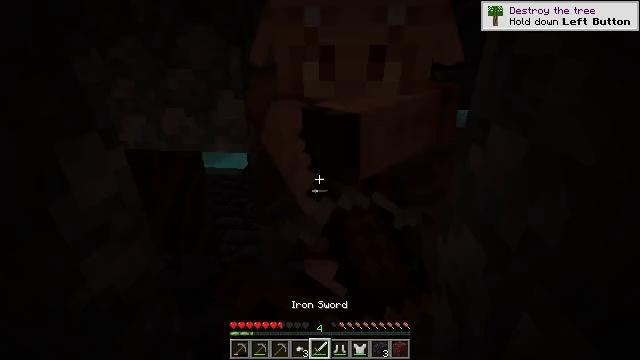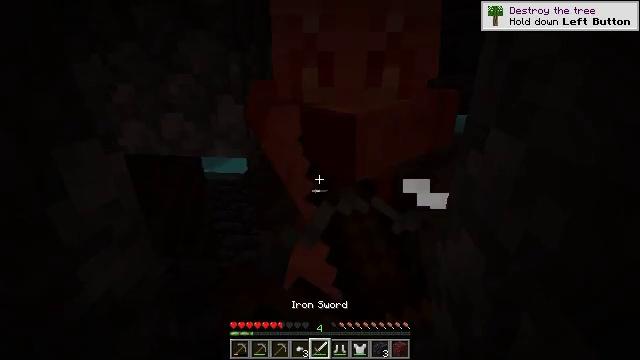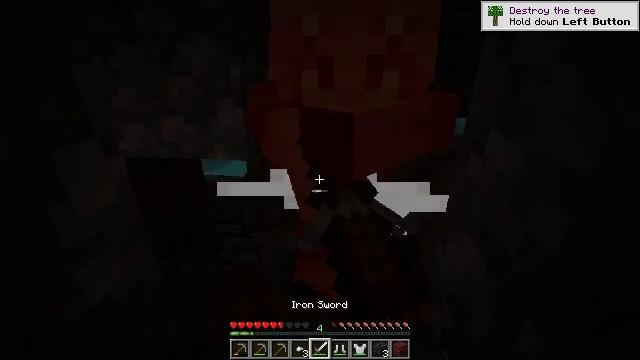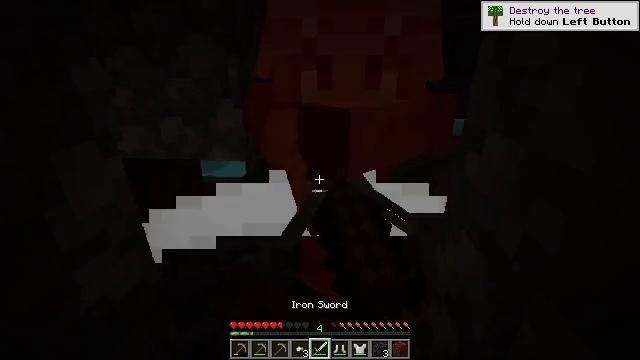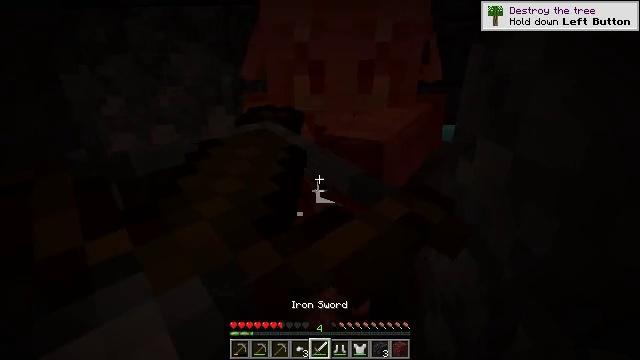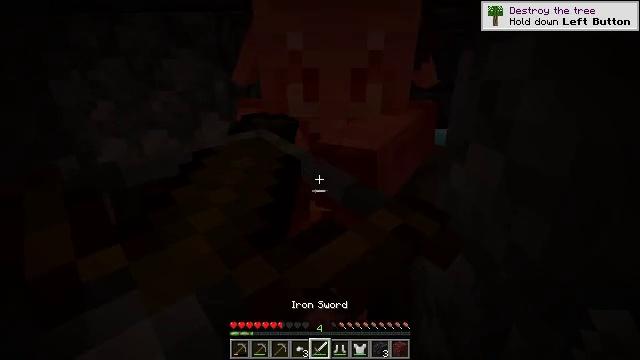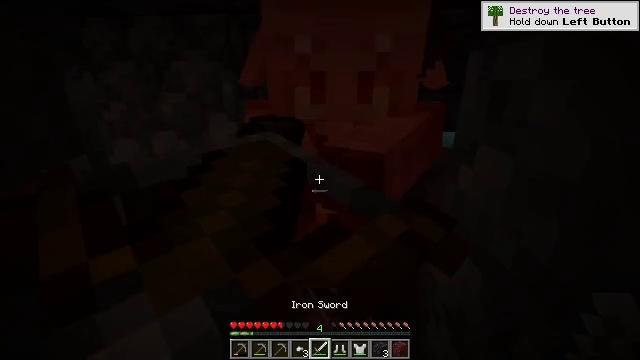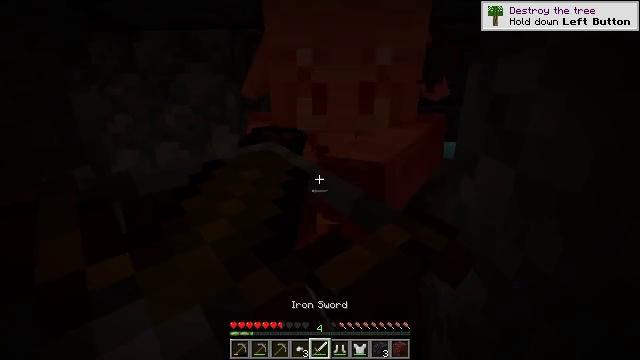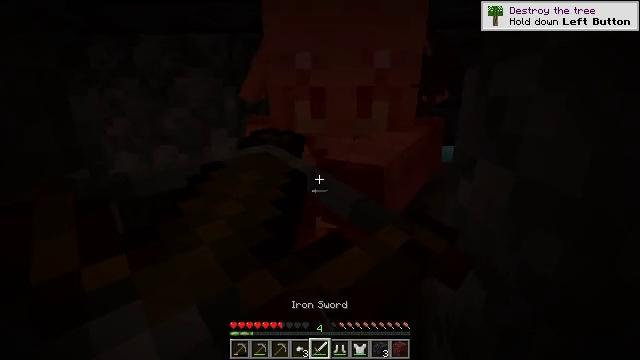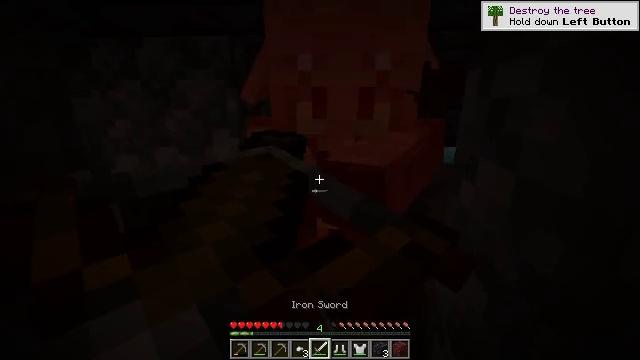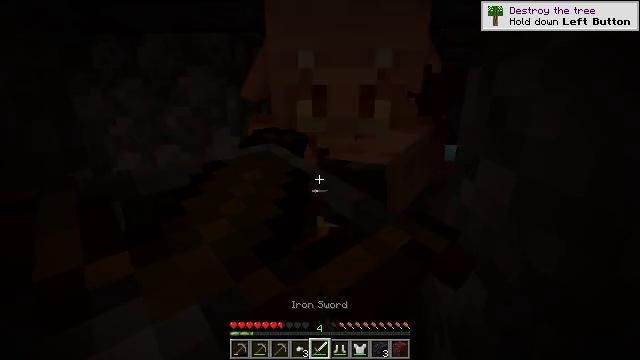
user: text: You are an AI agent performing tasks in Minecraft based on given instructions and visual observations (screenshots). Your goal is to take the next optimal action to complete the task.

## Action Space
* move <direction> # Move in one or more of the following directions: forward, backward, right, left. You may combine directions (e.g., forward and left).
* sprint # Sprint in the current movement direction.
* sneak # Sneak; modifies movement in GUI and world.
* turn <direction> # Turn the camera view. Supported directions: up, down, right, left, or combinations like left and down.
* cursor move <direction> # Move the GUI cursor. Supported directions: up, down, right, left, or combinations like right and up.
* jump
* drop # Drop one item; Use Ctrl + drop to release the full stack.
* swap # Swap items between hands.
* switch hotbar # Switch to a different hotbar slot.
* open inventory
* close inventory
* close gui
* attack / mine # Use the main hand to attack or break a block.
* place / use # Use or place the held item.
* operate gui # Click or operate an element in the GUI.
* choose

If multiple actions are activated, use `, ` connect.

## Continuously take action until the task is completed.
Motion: motion action
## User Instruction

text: Combat the piglin.
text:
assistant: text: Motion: turn up, attack / mine
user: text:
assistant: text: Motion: attack / mine
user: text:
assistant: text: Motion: attack / mine
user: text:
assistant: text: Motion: turn right and up, attack / mine
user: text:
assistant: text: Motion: turn right and up
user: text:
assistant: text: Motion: turn left, attack / mine
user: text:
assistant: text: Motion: turn up, attack / mine
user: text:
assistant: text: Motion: attack / mine
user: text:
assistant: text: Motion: attack / mine
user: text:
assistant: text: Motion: no_op
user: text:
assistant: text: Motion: attack / mine